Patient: sex F, age 41
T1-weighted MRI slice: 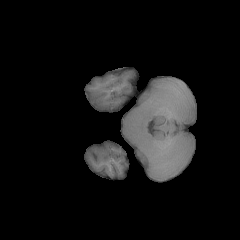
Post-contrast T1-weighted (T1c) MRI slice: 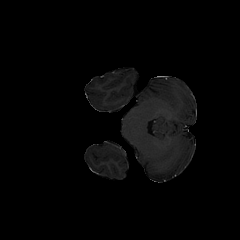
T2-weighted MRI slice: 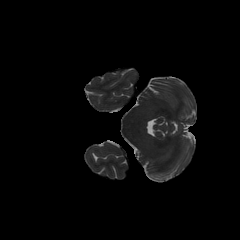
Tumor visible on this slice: no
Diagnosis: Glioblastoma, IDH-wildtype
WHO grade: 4